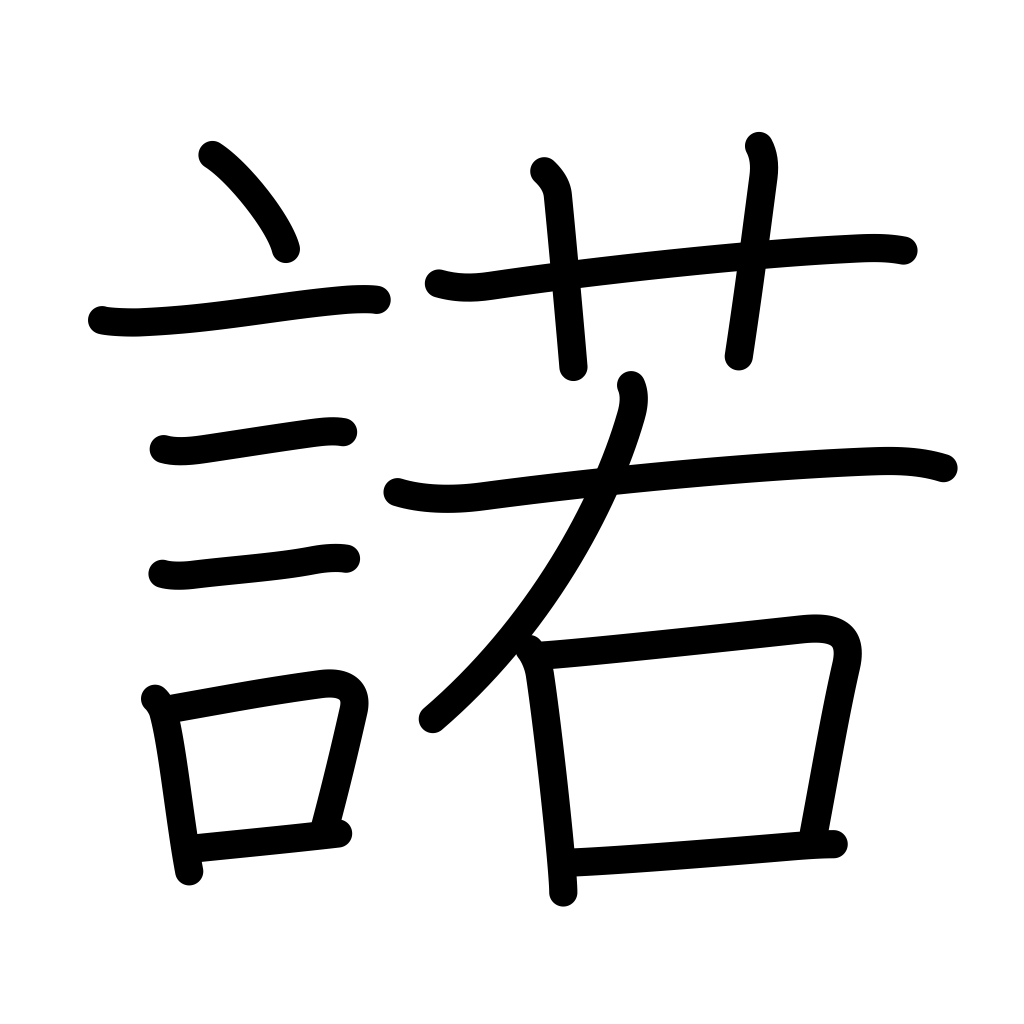
Meaning: consent, assent, agreement